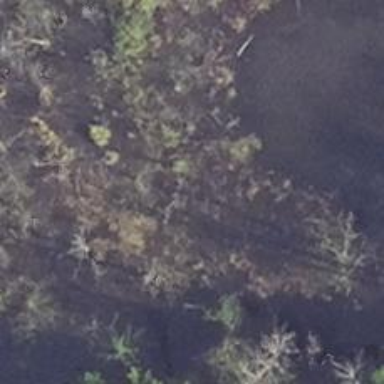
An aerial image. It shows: Swamp in wetland area.